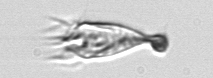
Label: Paratontonia_gracillima